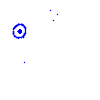
Particle: electron